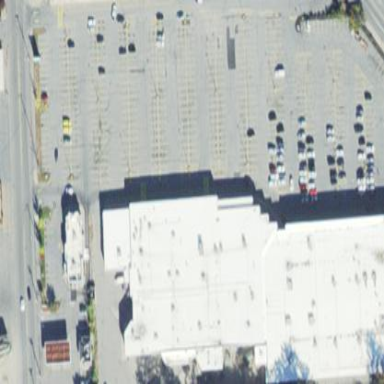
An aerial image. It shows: Retail building.